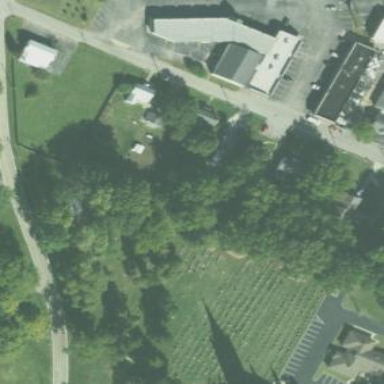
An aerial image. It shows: Cemetery.